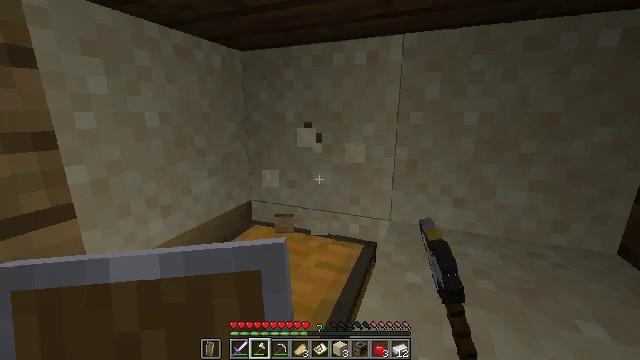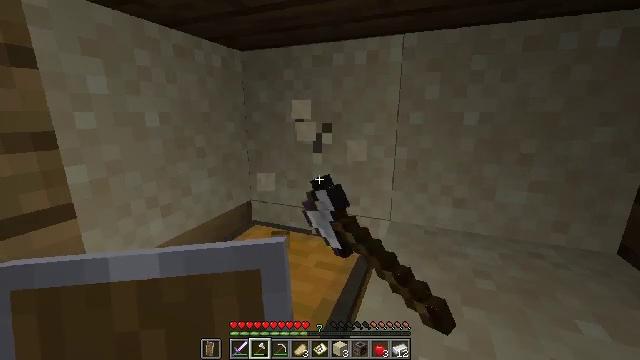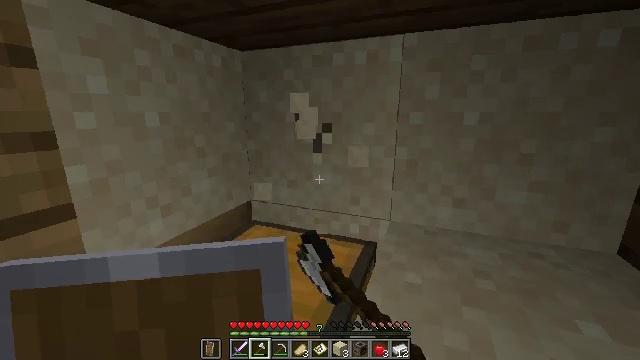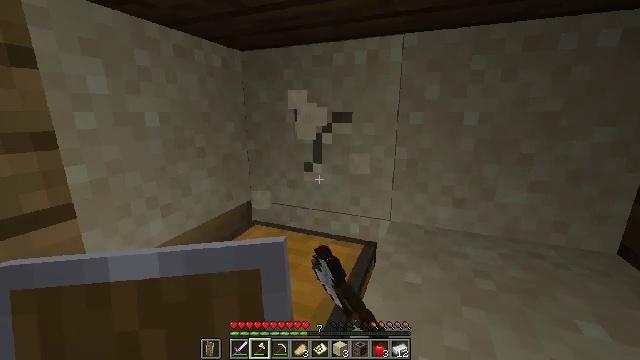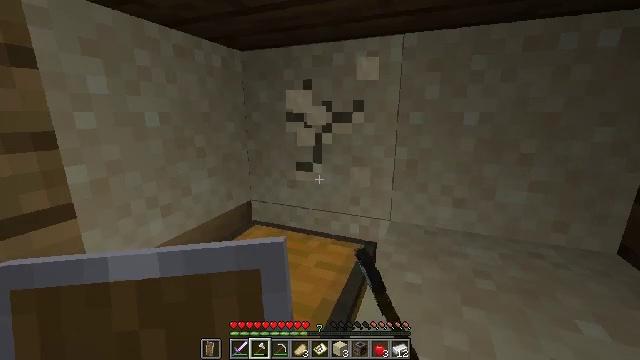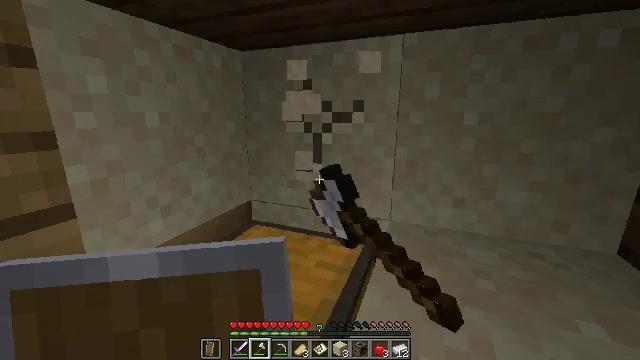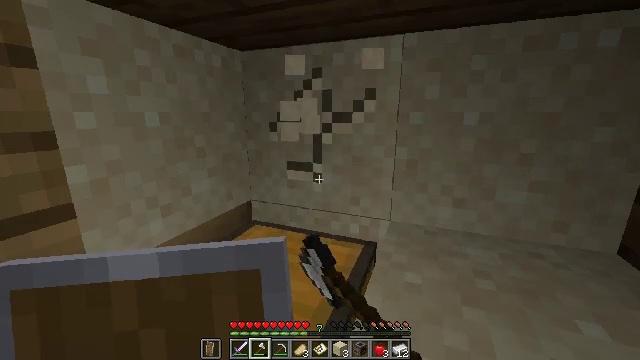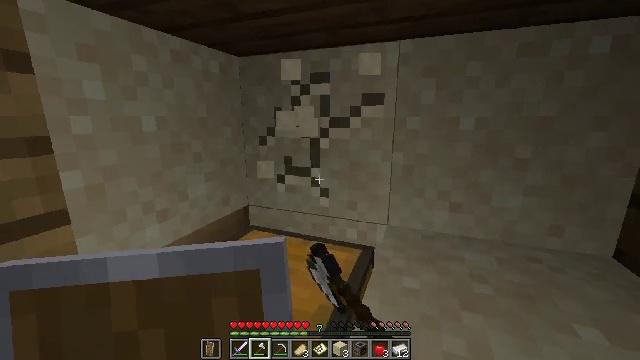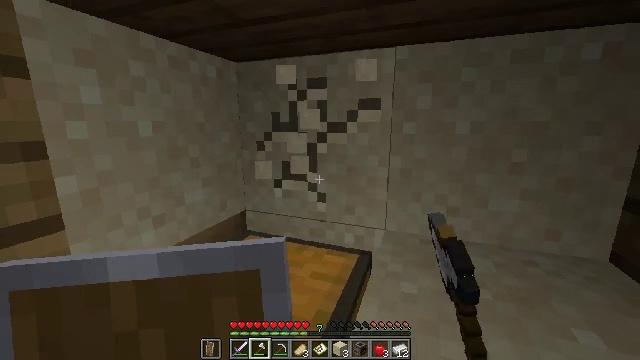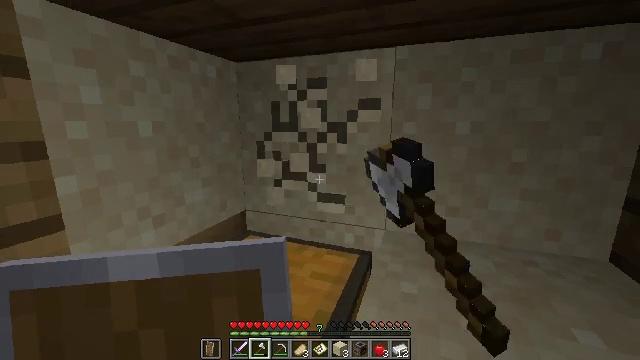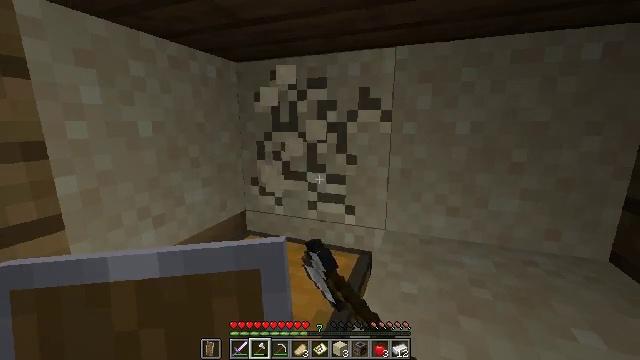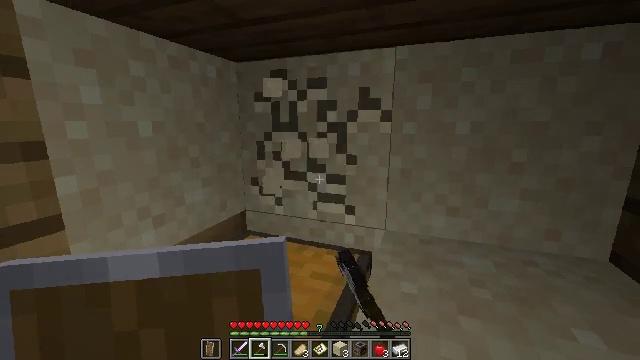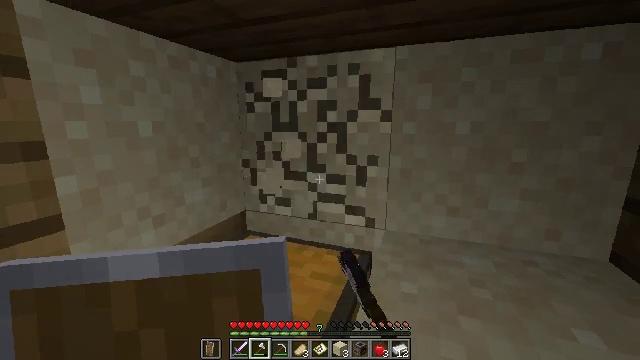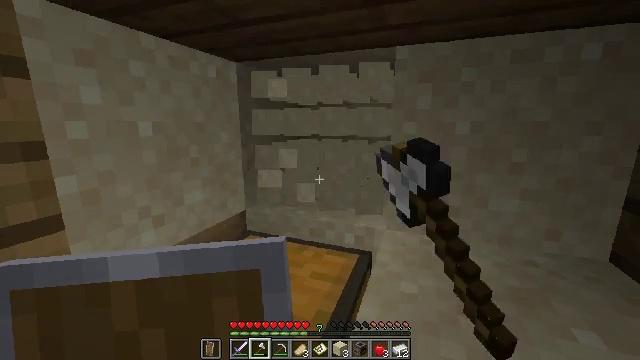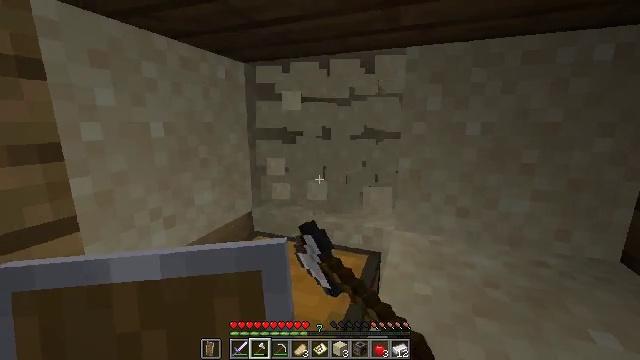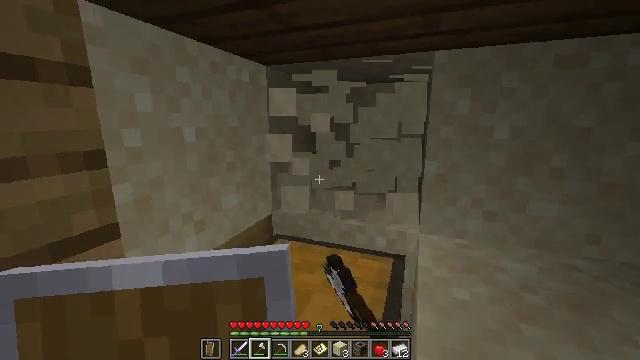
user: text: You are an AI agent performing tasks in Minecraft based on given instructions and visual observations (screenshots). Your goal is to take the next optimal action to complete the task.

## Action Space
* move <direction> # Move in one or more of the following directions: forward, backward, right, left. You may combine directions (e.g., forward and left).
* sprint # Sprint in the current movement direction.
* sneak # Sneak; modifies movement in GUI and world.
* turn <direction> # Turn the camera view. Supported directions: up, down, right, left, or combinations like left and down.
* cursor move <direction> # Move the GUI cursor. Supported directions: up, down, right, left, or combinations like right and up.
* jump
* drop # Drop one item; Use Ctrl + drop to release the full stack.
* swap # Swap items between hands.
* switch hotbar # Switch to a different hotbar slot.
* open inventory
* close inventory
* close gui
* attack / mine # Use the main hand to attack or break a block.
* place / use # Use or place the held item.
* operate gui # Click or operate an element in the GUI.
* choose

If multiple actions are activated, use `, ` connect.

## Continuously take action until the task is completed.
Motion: motion action
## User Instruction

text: Dig up some sand.
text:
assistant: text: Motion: attack / mine
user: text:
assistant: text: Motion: attack / mine
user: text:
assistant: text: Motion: attack / mine
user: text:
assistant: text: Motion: attack / mine
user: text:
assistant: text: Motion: attack / mine
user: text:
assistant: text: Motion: attack / mine
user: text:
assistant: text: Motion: turn up, attack / mine
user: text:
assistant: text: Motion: turn up, attack / mine
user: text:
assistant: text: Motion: attack / mine
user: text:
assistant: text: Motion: attack / mine
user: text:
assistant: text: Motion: attack / mine
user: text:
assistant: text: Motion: attack / mine
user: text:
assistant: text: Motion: attack / mine
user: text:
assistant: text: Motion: move left, attack / mine
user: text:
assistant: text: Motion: move left, attack / mine
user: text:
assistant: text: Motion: move left, turn right, attack / mine
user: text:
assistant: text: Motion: turn right, attack / mine
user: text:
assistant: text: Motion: turn right, attack / mine
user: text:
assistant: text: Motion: turn right, attack / mine
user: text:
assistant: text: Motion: turn right, attack / mine
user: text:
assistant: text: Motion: attack / mine
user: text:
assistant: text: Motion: attack / mine
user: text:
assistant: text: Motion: attack / mine
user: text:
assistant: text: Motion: attack / mine
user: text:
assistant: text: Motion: attack / mine
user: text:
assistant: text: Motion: attack / mine
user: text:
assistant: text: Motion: attack / mine
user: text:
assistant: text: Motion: attack / mine
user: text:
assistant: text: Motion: attack / mine
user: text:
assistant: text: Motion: attack / mine